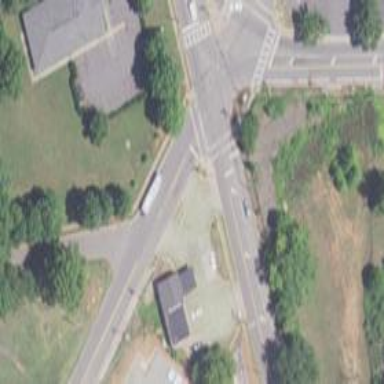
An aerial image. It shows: Footway that serves as traffic island.